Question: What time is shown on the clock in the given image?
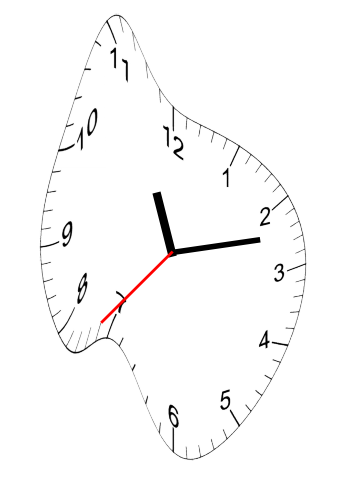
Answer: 11:12:37